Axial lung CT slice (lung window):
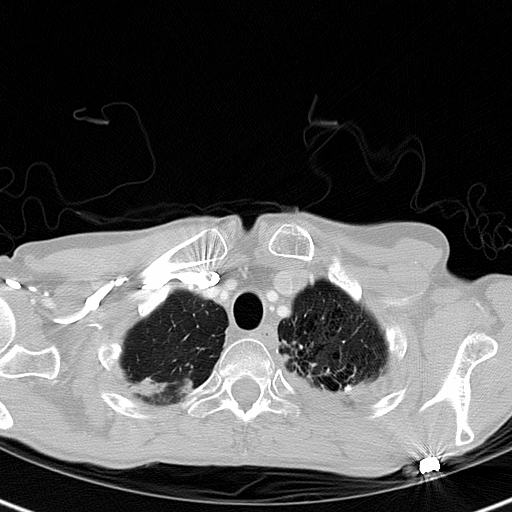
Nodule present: no